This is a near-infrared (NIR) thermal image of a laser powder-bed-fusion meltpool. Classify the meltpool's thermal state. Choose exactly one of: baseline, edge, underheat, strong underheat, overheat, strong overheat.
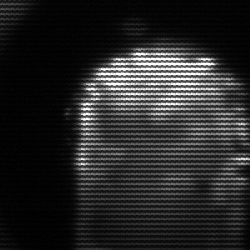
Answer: baseline